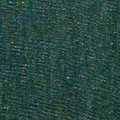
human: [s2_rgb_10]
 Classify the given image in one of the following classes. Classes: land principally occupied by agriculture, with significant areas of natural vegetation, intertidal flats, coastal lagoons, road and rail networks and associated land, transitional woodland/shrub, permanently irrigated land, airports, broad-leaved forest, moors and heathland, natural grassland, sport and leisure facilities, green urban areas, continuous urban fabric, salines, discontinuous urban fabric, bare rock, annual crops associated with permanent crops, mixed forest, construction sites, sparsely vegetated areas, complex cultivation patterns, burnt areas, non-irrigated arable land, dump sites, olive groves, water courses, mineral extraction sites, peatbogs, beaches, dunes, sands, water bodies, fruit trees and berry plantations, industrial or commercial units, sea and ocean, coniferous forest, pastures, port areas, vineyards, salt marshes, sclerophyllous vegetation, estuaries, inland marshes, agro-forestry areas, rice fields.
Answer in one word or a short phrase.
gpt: sea and ocean